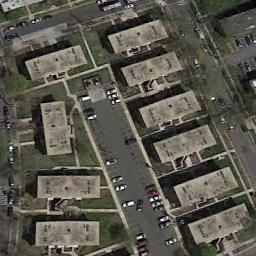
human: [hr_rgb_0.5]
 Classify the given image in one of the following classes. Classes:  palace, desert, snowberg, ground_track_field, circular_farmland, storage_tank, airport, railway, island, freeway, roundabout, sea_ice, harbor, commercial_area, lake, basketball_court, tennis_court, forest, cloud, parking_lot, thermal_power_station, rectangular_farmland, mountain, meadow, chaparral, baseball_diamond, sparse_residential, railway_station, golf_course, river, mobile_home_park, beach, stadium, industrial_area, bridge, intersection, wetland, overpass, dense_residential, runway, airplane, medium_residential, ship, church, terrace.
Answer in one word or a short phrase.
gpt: commercial_area